Field crop: maize
Growth stage: 1
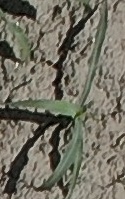
Species: sorghum